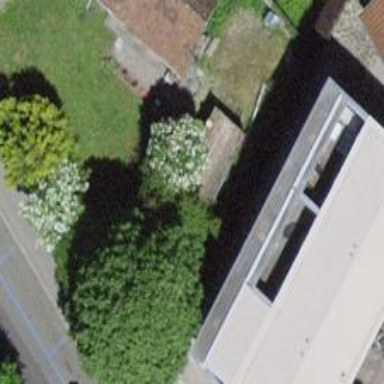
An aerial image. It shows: Garage building.